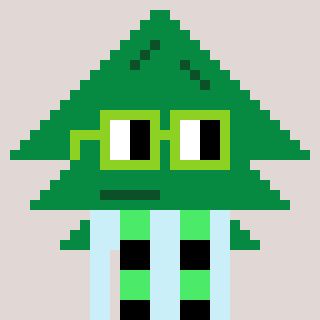
a pixel art character with square light green glasses, a fir-shaped head and a cold-colored body on a warm background